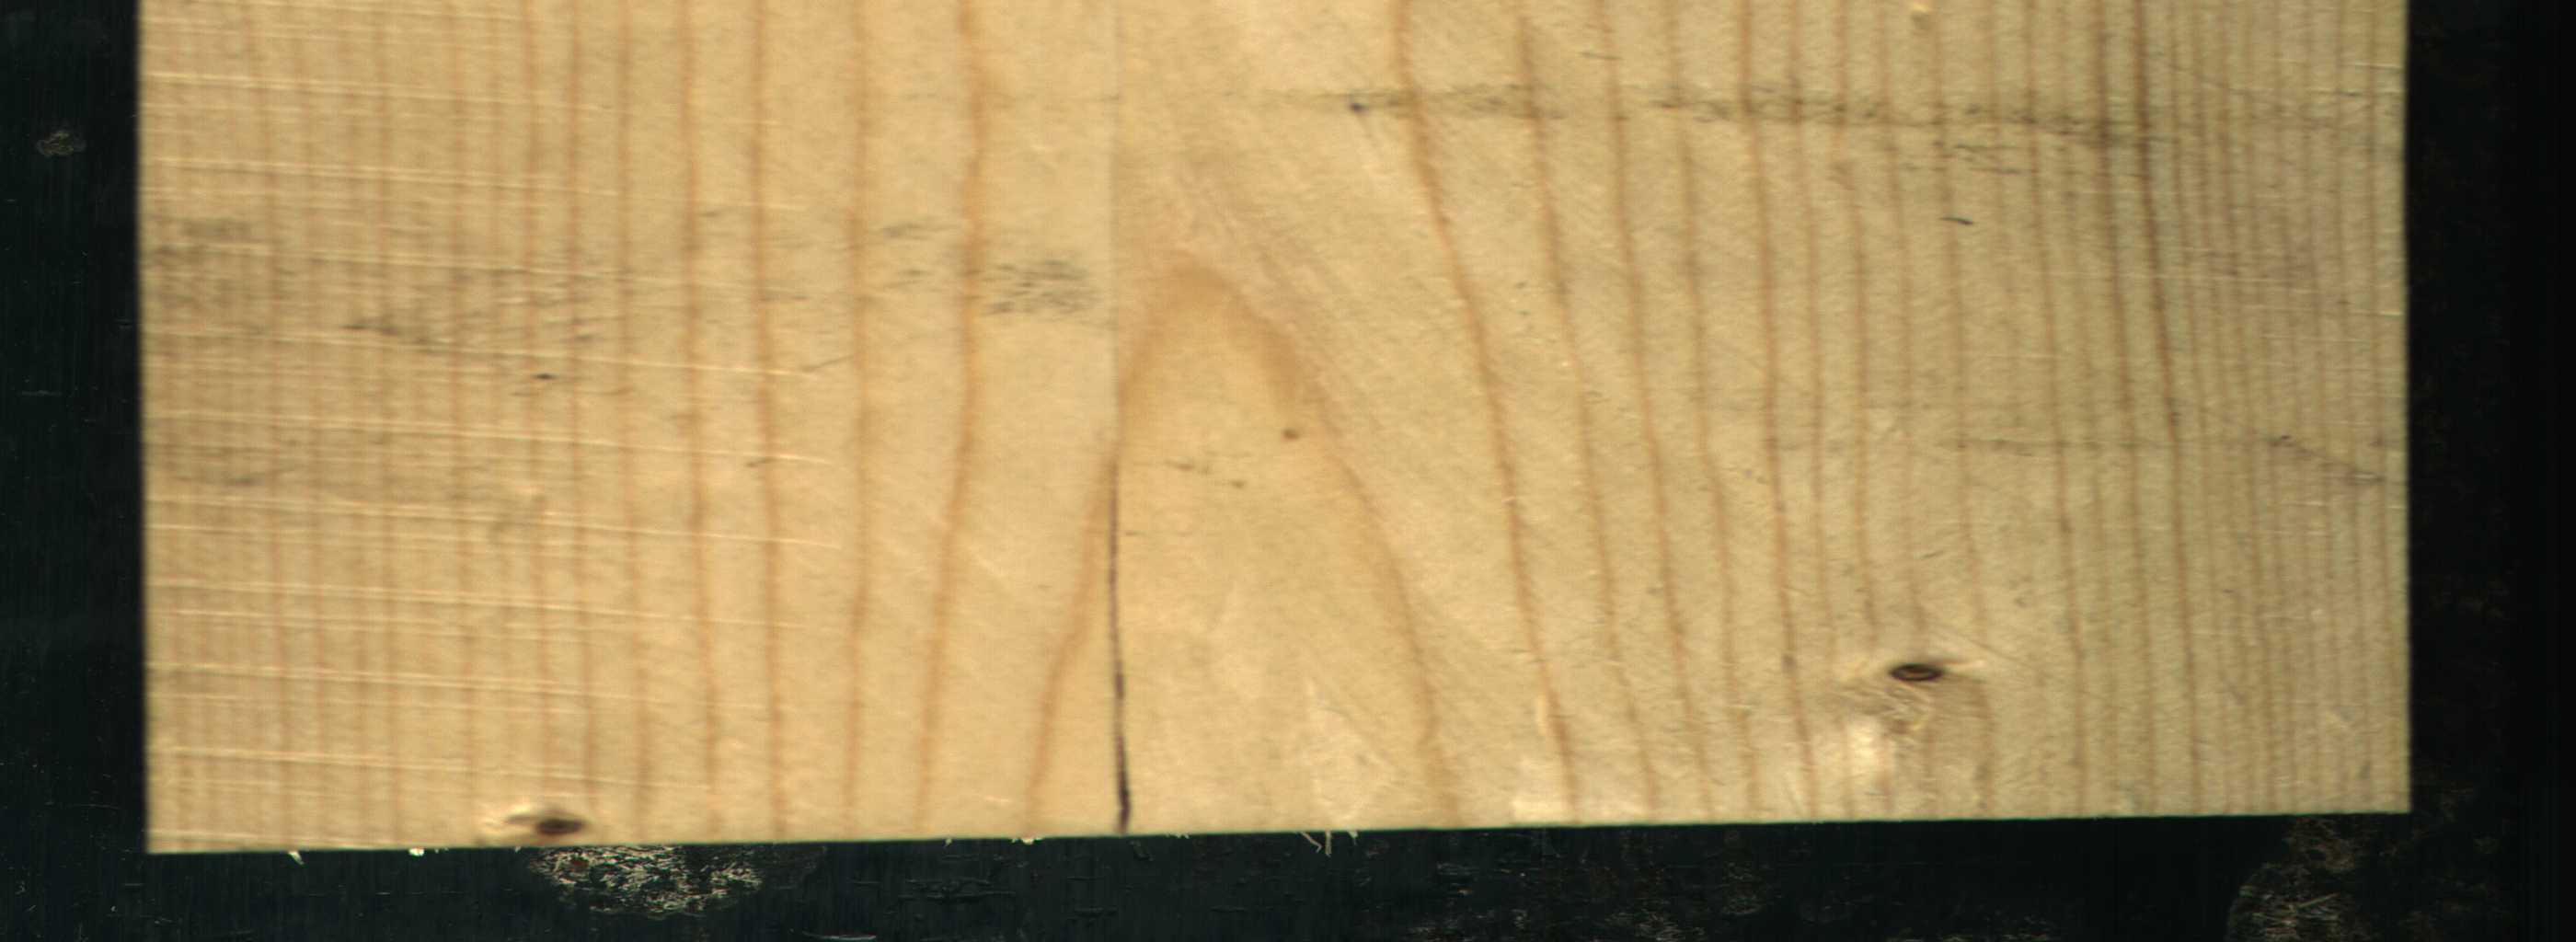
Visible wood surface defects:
Crack
Live_Knot
Live_Knot